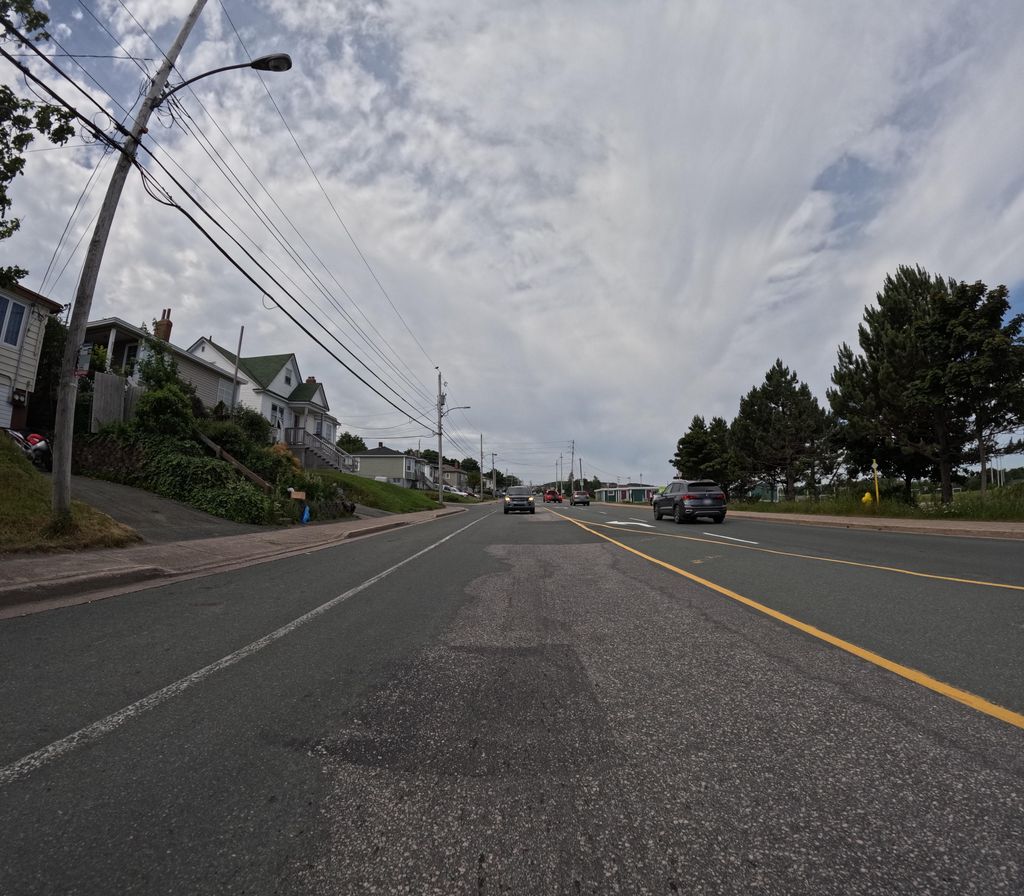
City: st_johns